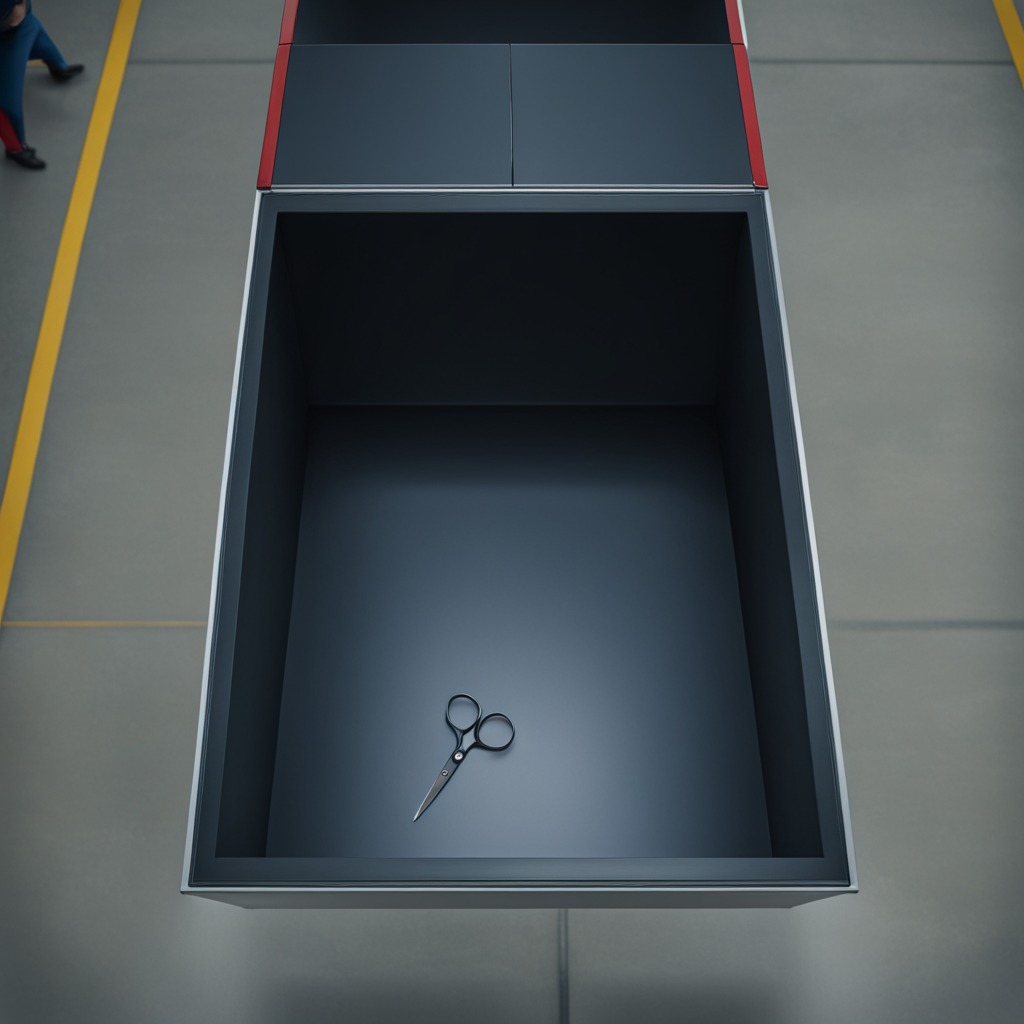
A scissor lies on the toolbox surface in an airplane hangar workshop 8K.